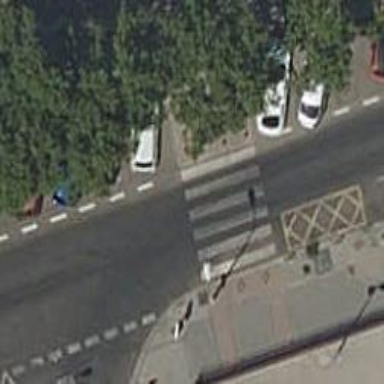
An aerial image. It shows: Marked road crossing.